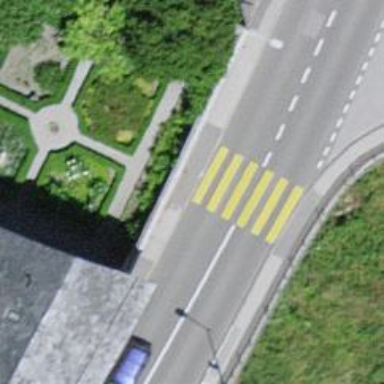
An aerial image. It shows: Uncontrolled zebra crossing with visible markings on the road.